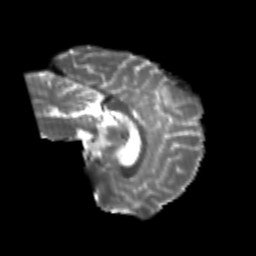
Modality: T2w
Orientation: sagittal
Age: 20
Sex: female
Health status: healthy
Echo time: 0.074 s